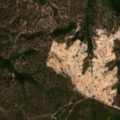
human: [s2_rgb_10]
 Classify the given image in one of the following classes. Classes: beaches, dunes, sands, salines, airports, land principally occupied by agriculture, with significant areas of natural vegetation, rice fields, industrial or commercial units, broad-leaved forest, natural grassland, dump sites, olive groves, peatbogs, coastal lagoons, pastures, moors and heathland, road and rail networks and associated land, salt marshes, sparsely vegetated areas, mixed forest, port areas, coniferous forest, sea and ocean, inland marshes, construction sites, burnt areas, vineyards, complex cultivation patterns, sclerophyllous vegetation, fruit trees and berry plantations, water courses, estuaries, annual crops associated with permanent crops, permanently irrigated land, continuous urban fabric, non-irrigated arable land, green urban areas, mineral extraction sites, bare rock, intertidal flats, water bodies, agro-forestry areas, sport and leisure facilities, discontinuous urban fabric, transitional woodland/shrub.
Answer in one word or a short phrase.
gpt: permanently irrigated land, agro-forestry areas, broad-leaved forest